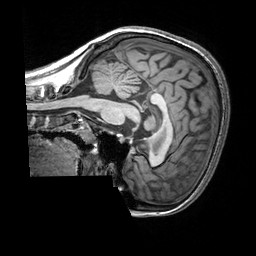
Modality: T1w
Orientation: sagittal
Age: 21
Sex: female
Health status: healthy
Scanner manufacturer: siemens
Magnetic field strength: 3 T
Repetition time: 2.3 s
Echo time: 0.00303 s